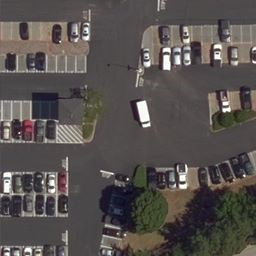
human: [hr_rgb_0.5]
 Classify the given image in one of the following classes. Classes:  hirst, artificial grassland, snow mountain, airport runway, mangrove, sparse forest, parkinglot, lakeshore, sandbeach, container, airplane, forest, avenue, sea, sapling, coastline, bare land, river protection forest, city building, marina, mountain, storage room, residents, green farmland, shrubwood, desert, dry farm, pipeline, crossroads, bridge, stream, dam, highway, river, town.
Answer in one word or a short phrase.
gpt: parkinglot